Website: crate-barrel
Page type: address-validator
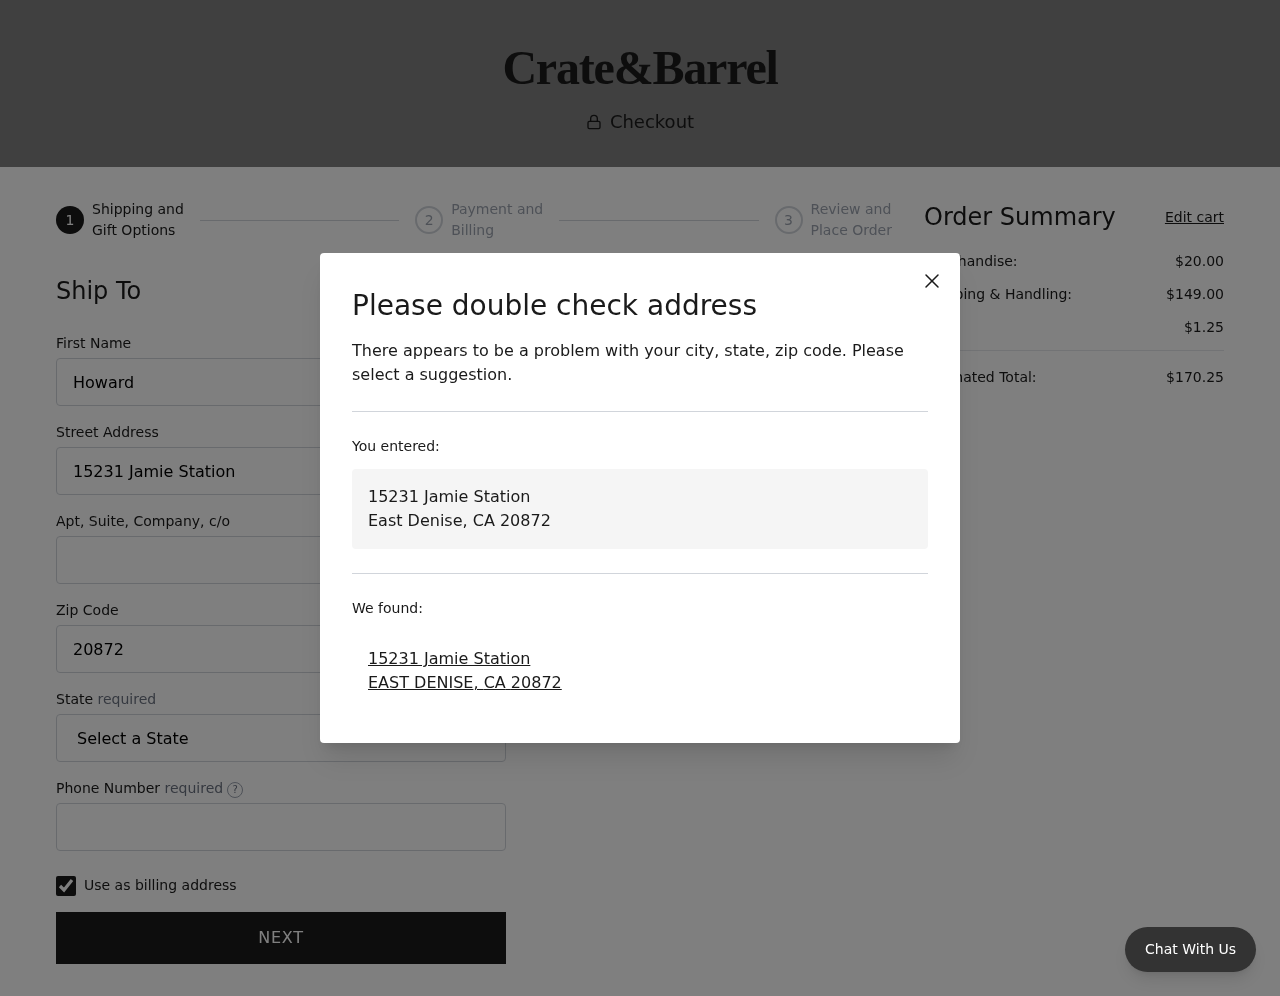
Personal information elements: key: PII_CITY
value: East Denise
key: PII_CITY
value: EAST DENISE
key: PII_FIRSTNAME
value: Howard
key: PII_PHONE
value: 8594887423
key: PII_POSTCODE
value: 20872
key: PII_STATE
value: California
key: PII_STATE_ABBR
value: CA
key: PII_STREET
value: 15231 Jamie Station
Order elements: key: ORDER_SUBTOTAL
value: $20.00
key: ORDER_SHIPPING_COST
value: $149.00
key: ORDER_TAX
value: $1.25
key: ORDER_TOTAL
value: $170.25